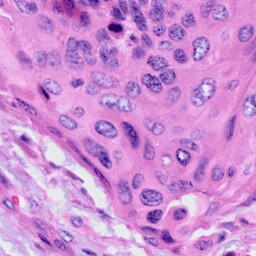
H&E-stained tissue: Cervix